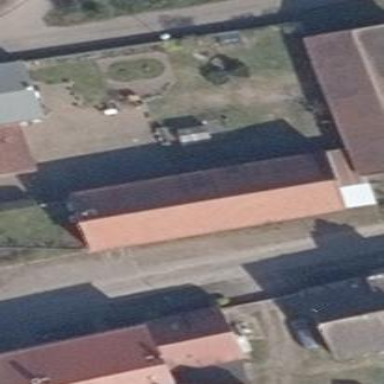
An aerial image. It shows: Farm auxiliary building with gabled roof.